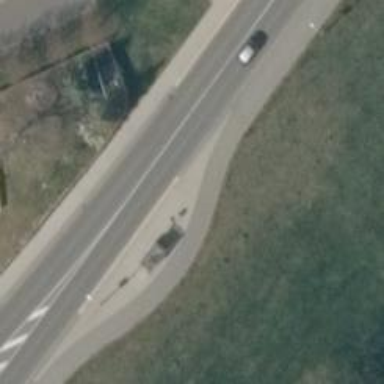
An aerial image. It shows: Primary highway with asphalt surface. There is cycle track on the left side of the road.